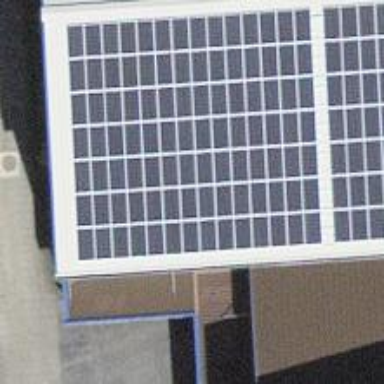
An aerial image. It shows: Solar photovoltaic panel generator.